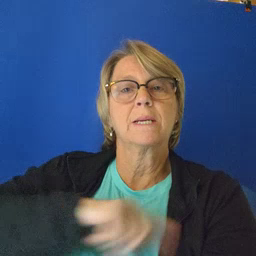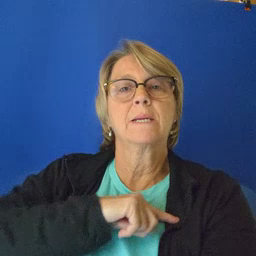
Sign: weus